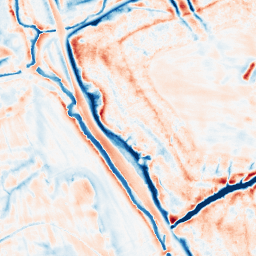
Category: edge_preserving
Decomposition family: bilateral
Decomposition parameters: d: 21
sigma_color: 50
sigma_space: 75
Upsampling method: quadratic
Upsampling parameters: scale: 2
Upsampling scale: 2